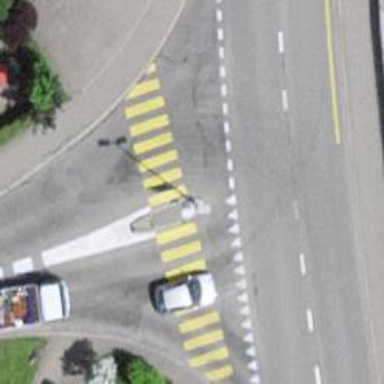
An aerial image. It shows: Footway with asphalt surface and crossing.